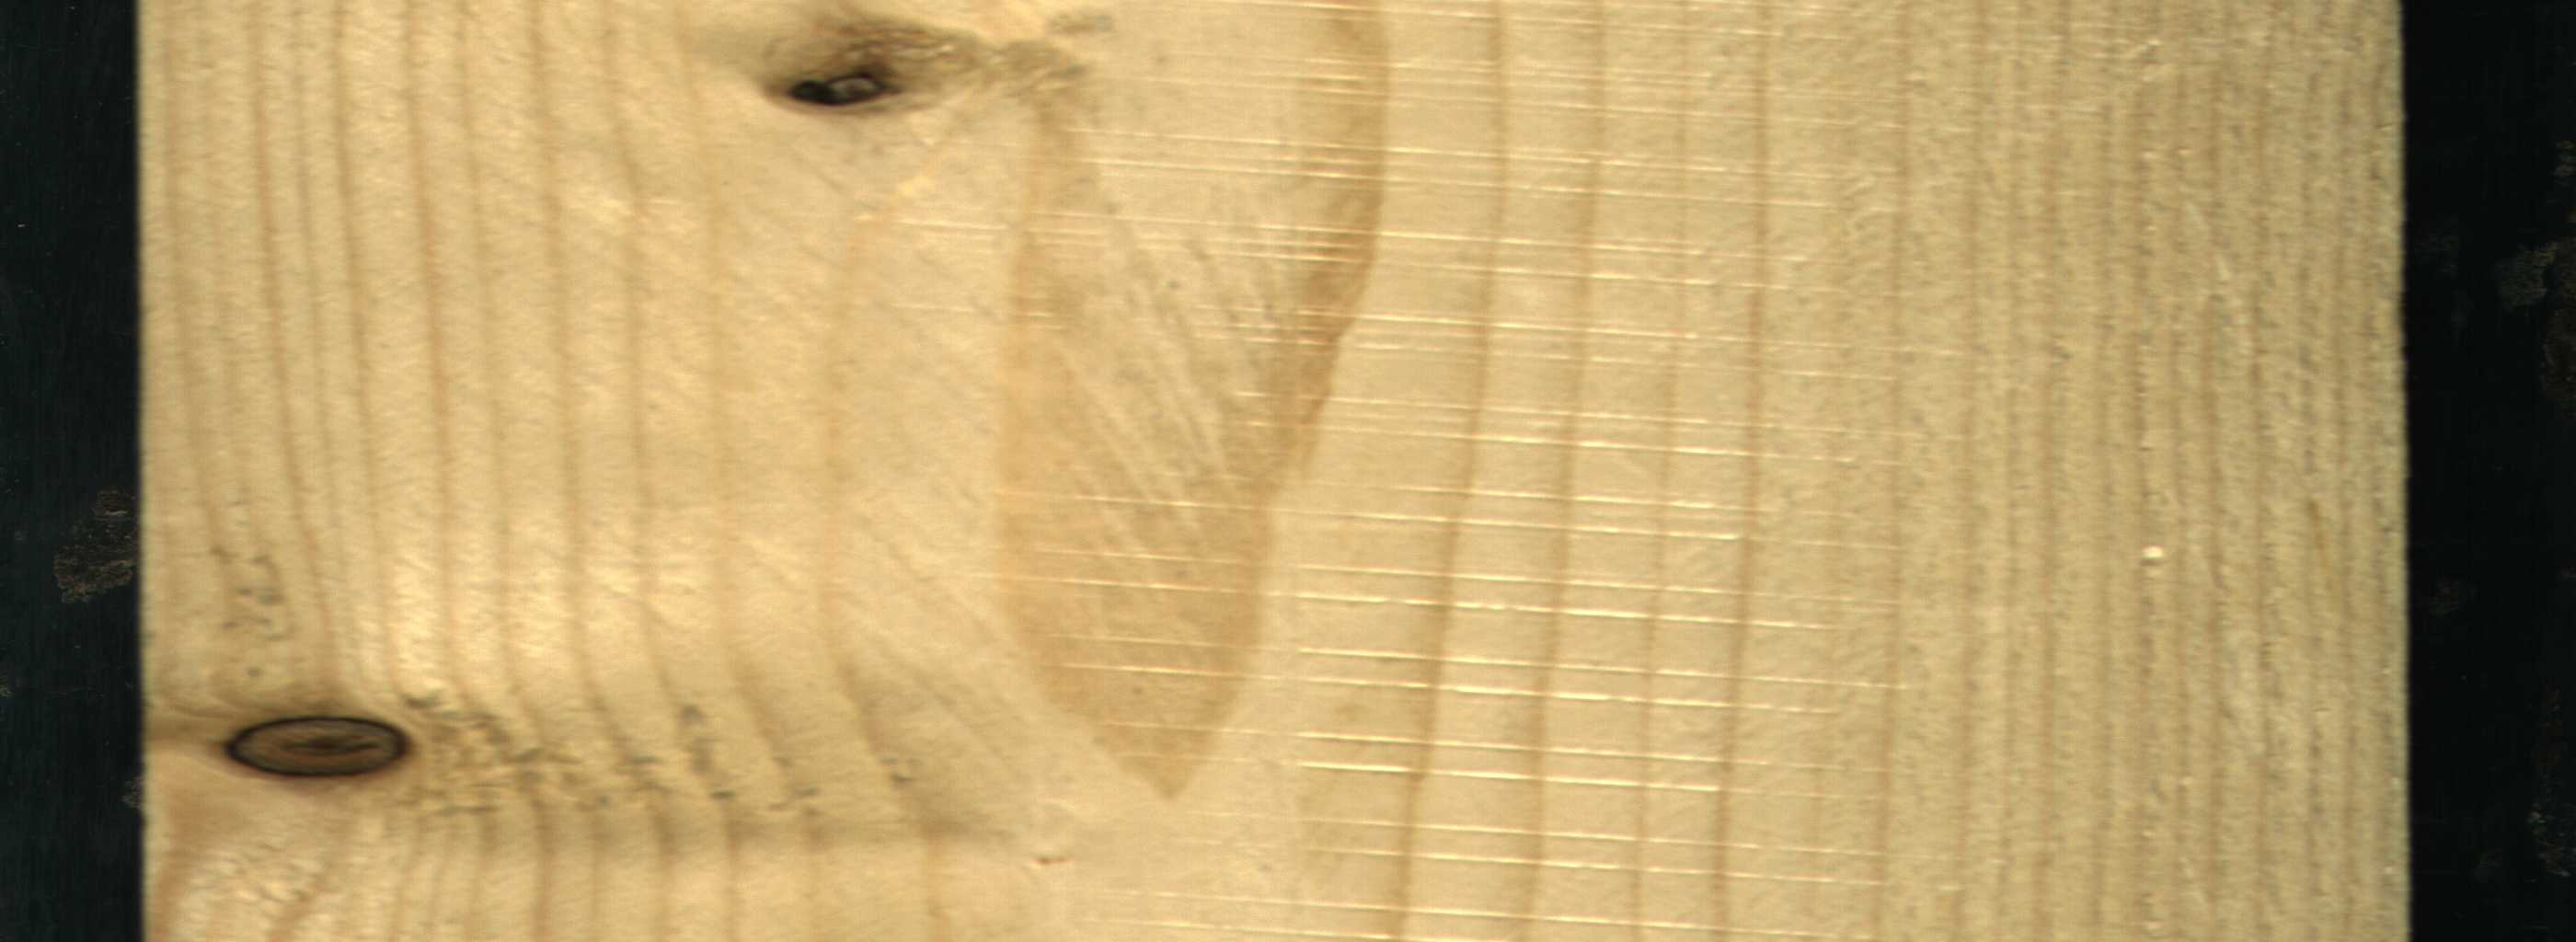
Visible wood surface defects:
Dead_Knot
Dead_Knot